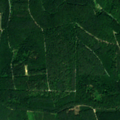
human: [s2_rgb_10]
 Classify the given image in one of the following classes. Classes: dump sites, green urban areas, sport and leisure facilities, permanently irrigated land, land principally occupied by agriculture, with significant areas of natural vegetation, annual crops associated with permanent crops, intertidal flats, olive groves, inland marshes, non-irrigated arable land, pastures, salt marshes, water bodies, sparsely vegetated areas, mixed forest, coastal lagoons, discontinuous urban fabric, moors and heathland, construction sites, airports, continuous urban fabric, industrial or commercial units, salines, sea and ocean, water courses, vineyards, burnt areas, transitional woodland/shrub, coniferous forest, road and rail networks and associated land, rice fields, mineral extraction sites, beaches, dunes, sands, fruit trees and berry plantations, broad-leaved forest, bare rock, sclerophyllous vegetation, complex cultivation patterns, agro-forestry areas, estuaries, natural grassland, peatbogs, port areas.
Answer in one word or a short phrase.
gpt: non-irrigated arable land, broad-leaved forest, coniferous forest, mixed forest, transitional woodland/shrub